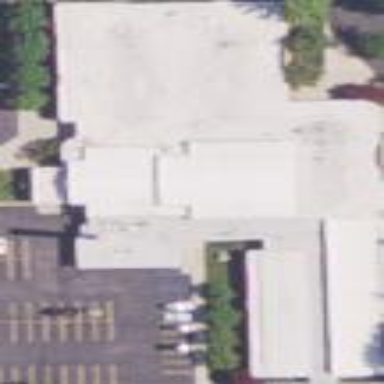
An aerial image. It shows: Building that serves as place of worship.